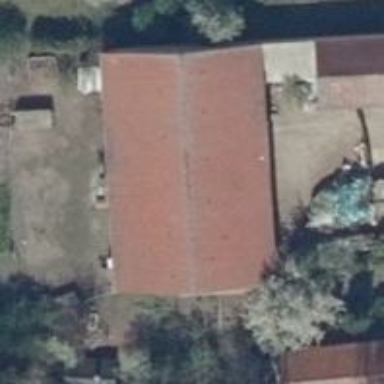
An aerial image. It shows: Gabled building with the roof oriented along its structure.